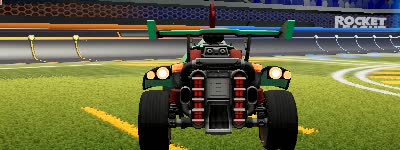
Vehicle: octane